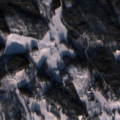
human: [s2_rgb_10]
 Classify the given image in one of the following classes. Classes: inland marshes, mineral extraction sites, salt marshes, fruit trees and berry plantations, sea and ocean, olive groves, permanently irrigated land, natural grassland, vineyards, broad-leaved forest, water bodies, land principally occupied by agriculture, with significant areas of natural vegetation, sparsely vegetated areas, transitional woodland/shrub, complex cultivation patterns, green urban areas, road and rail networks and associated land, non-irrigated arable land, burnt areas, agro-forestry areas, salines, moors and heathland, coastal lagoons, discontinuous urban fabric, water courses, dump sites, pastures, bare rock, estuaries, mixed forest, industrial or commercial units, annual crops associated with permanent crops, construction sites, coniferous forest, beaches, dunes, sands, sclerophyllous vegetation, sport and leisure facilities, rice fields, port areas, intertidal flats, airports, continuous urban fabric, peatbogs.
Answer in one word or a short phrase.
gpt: discontinuous urban fabric, land principally occupied by agriculture, with significant areas of natural vegetation, coniferous forest, mixed forest, transitional woodland/shrub